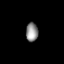
Tissue: lung
Cell type: Others
Senescence score: 0.2417
Nuclear area (px): 224
Mean DAPI intensity: 142.268